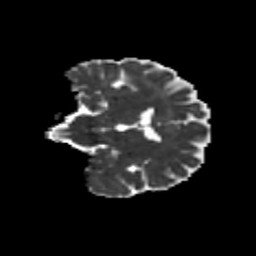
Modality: MD
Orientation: coronal
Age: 61
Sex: female
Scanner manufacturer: siemens
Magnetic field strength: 3 T
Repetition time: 8.6 s
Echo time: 0.095 s